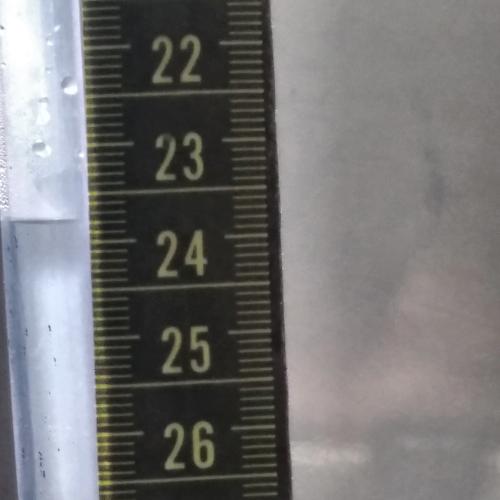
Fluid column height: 23.8 cm